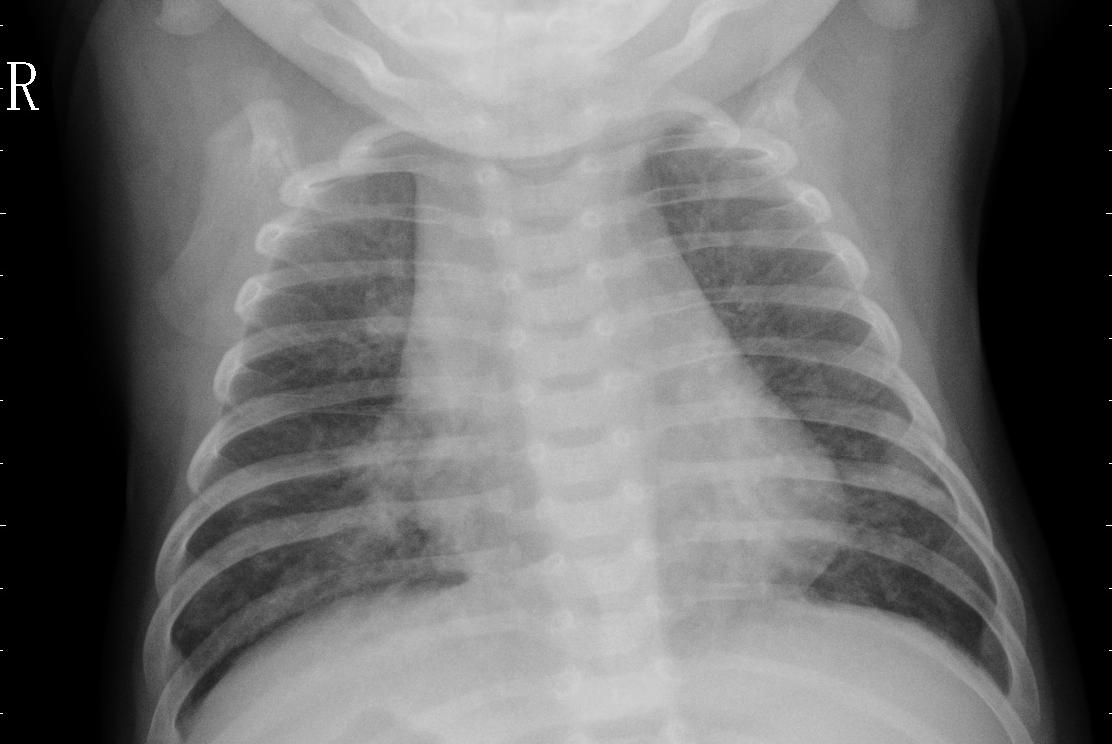
Diagnosis: PNEUMONIA